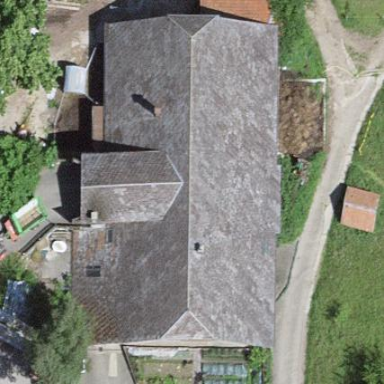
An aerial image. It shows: Farm building.